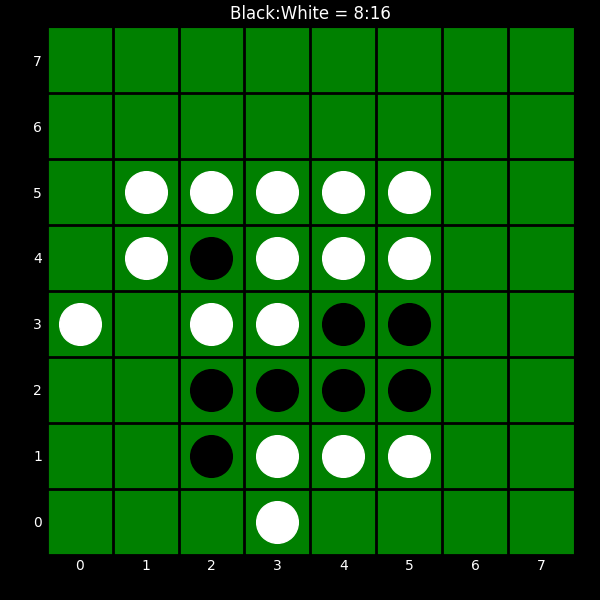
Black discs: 8
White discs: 16